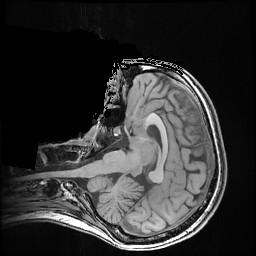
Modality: T1w
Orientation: axial
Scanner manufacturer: ge
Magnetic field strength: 3 T
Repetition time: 0.009184 s
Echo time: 0.00368 s